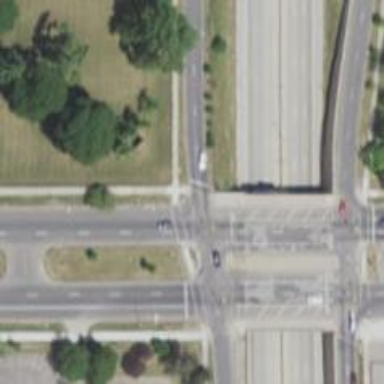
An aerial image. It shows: Secondary road crossing bridge.